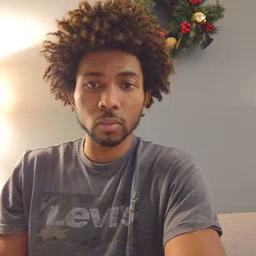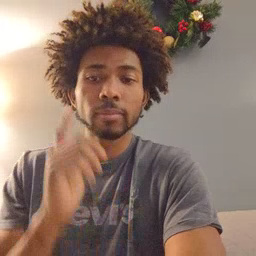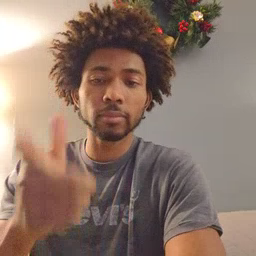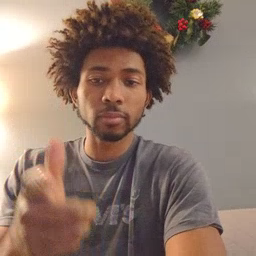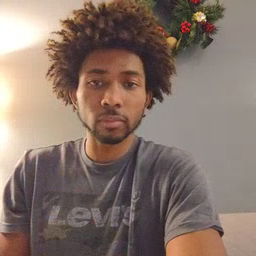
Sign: later